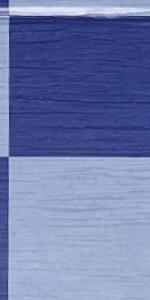
Label: Empty